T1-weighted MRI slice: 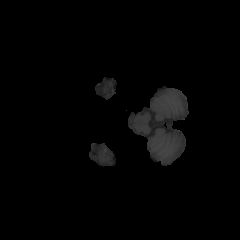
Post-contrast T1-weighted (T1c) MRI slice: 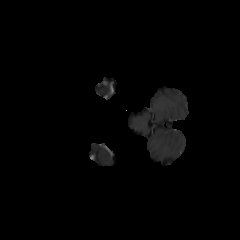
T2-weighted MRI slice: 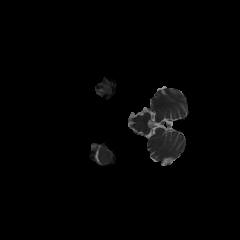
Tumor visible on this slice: no